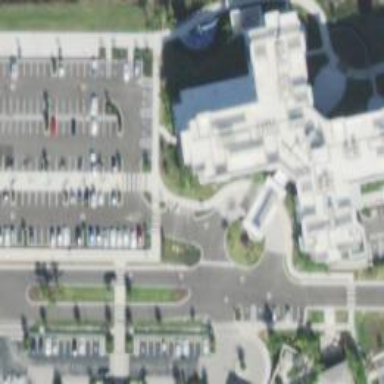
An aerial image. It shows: Healthcare center.